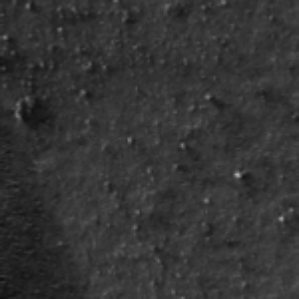
Label: frost